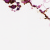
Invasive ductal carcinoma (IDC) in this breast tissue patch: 0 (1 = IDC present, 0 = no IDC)